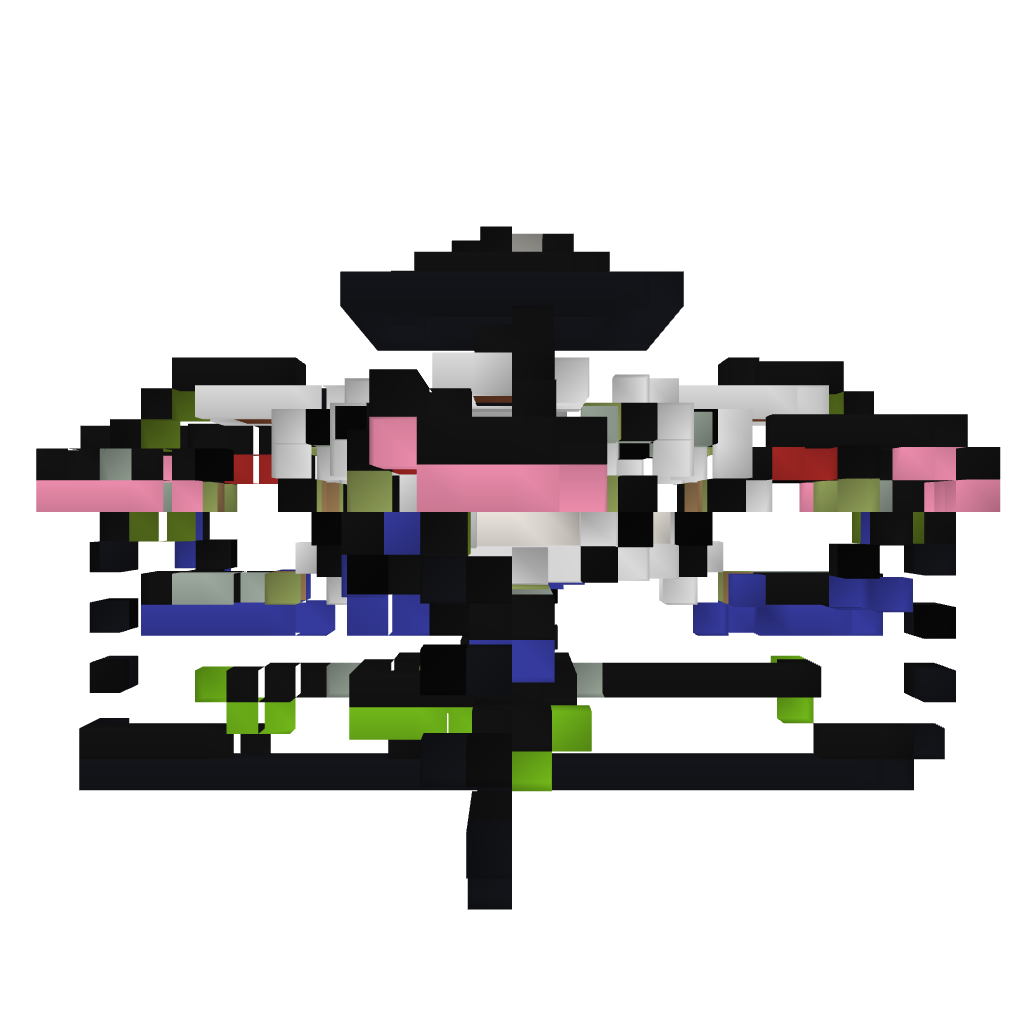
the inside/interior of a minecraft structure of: PVP/Adventure Lobby V. 1